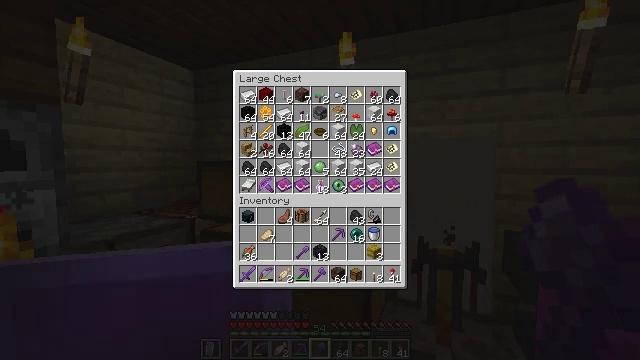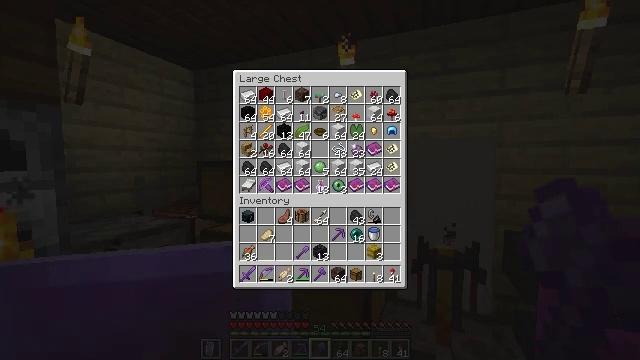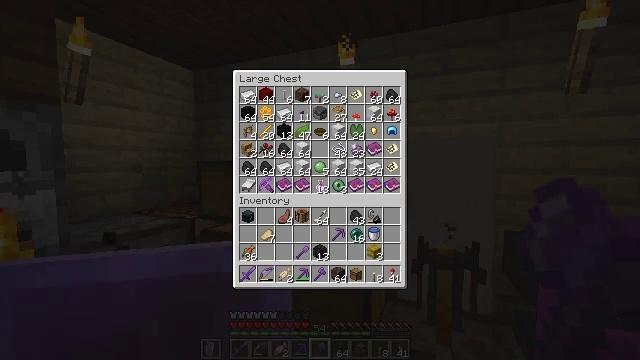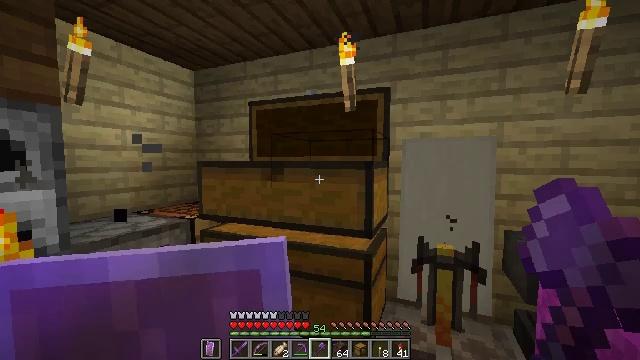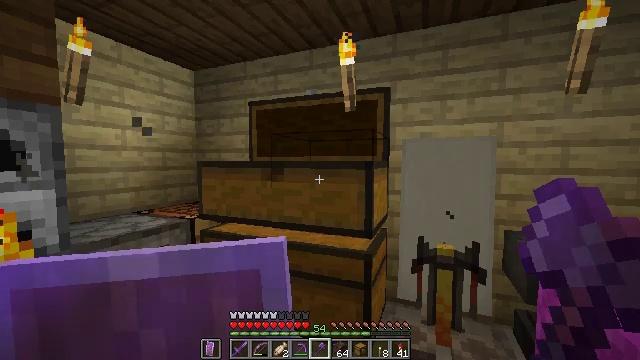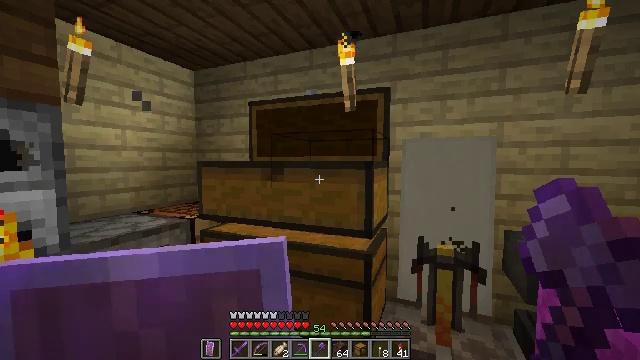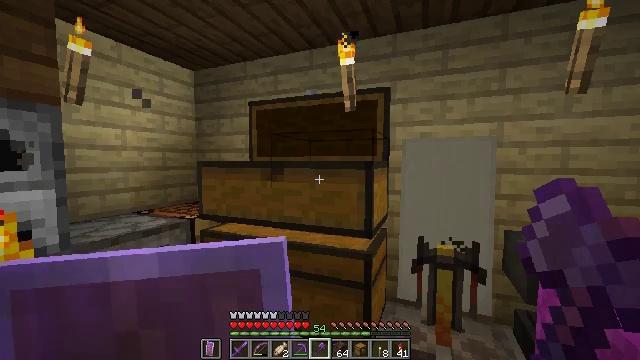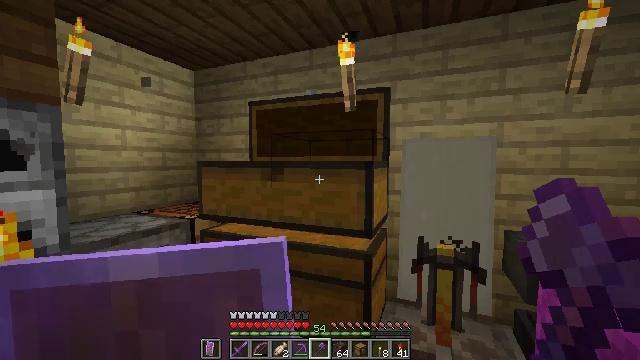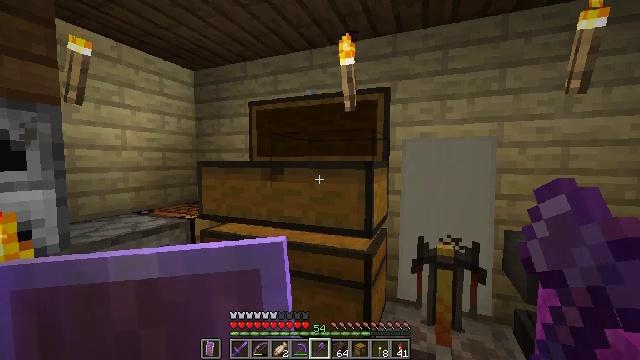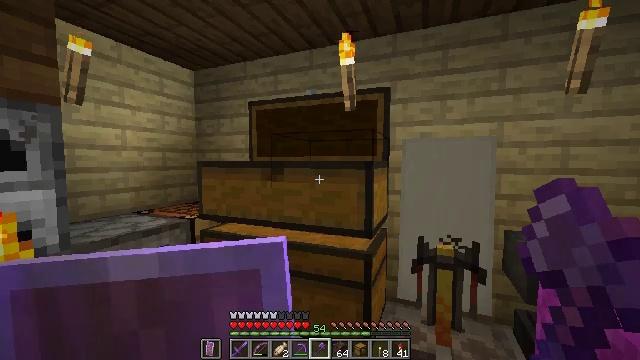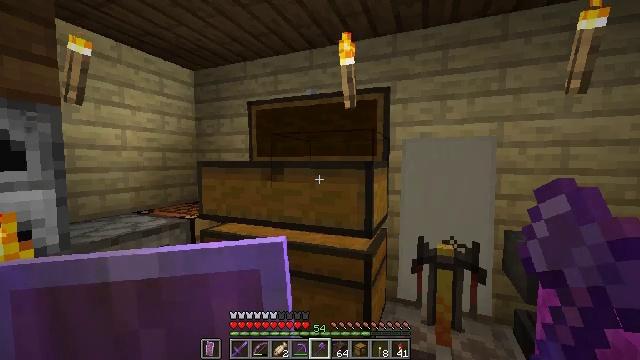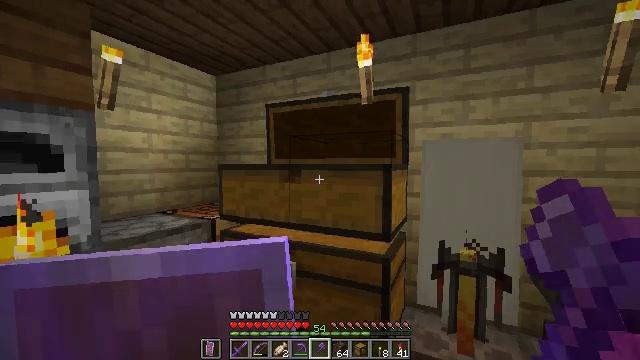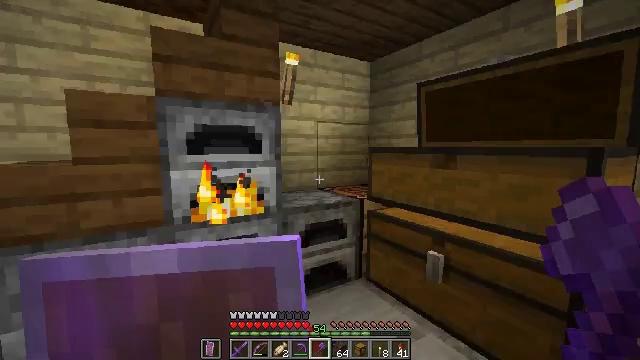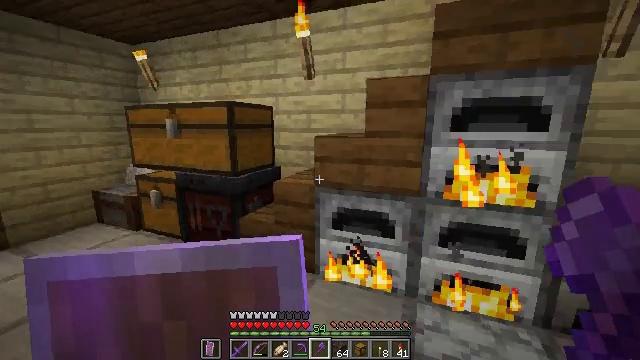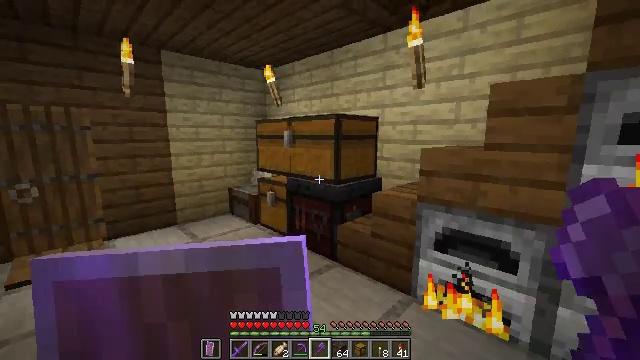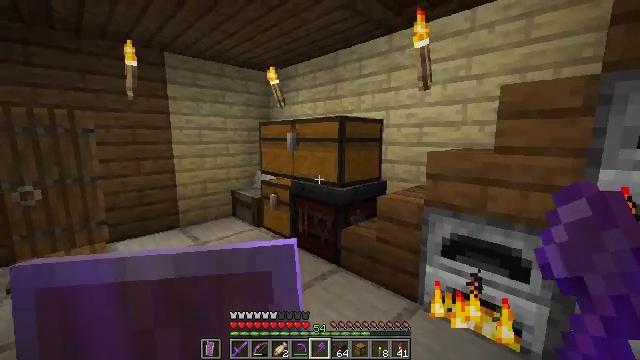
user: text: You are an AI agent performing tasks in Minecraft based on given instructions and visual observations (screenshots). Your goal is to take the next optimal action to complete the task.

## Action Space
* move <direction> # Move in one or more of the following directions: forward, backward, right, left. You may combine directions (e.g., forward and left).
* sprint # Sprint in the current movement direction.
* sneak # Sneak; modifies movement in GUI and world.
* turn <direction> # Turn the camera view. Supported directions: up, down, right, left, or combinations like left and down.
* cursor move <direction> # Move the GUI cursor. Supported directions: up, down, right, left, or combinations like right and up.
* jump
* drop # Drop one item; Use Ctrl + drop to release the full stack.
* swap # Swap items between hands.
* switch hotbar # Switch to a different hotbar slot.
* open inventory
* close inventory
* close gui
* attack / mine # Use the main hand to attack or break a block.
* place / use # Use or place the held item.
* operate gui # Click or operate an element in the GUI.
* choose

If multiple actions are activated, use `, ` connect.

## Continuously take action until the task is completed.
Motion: motion action
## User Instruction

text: Get a shulker box using shulker shells and a chest.
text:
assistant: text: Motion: no_op
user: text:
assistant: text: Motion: no_op
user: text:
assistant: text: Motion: no_op
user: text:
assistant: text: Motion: no_op
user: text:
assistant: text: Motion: no_op
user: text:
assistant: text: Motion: no_op
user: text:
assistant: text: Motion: no_op
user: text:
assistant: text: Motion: no_op
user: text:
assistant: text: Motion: no_op
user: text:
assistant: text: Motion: no_op
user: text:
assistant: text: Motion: turn left
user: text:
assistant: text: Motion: turn left and down
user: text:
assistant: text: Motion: turn left and down
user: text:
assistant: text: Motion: turn left and up
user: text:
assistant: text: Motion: move forward
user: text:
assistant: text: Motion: move forward
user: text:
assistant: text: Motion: move forward
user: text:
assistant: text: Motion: move forward
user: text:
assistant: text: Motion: move forward
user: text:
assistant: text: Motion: move forward
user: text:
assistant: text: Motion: move forward
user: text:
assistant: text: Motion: move forward, turn right
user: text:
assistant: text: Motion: move forward, use / place
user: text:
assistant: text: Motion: use / place
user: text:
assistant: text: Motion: use / place
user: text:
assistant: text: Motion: use / place
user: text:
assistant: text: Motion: no_op
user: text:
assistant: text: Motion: no_op
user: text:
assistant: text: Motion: no_op
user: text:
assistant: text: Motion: no_op